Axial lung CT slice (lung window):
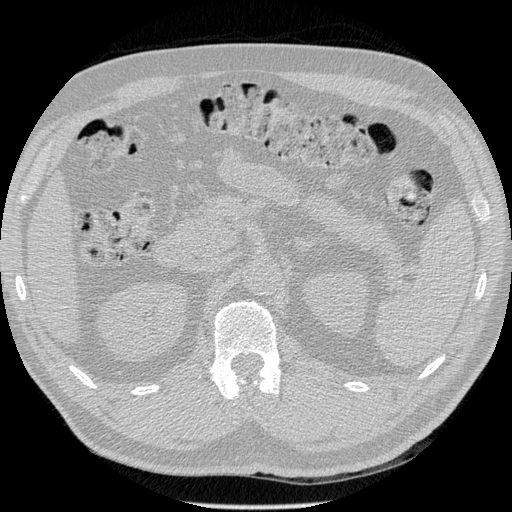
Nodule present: no